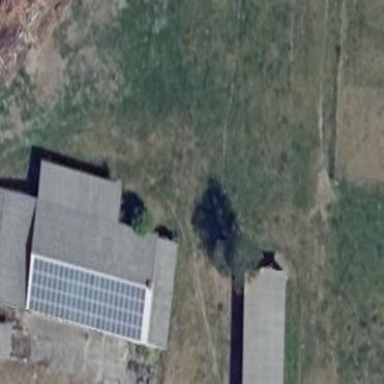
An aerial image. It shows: Farm auxiliary building with flat grey roof.